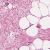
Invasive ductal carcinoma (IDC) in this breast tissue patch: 0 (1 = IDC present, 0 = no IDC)